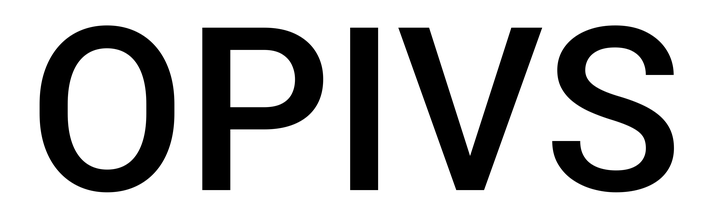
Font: Roboto_Medium